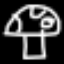
Label: mushroom